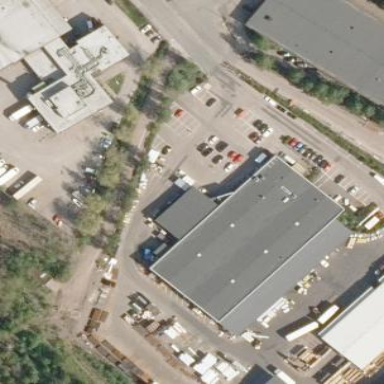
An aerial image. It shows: Hardware shop inside building.